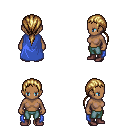
a pixel art fantasy rpg character, female body template, human, dark skin, blue cape, teal pants, blonde ponytail hairstyle, maroon shoes, four views (front, back, left, right), 2x2 character sprite sheet, small pixel art, hard edges, no anti-aliasing